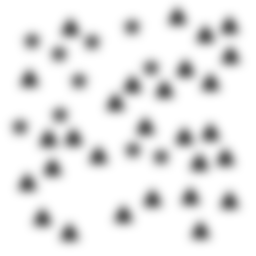
Squares: 0
Triangles: 28
Stars: 10
Total shapes: 38